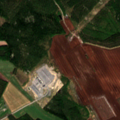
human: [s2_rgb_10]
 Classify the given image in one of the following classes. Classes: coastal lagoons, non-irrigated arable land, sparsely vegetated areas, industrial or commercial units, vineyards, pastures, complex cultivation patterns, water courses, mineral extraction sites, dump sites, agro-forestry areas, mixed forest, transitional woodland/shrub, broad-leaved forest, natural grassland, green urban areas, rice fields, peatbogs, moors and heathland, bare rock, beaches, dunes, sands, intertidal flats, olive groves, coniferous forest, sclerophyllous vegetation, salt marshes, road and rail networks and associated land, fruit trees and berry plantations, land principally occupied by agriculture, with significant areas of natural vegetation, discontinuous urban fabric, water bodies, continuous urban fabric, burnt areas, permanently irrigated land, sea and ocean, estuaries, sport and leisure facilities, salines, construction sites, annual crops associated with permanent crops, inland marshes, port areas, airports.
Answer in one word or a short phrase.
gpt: non-irrigated arable land, coniferous forest, mixed forest, peatbogs